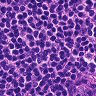
Metastatic tissue present: no